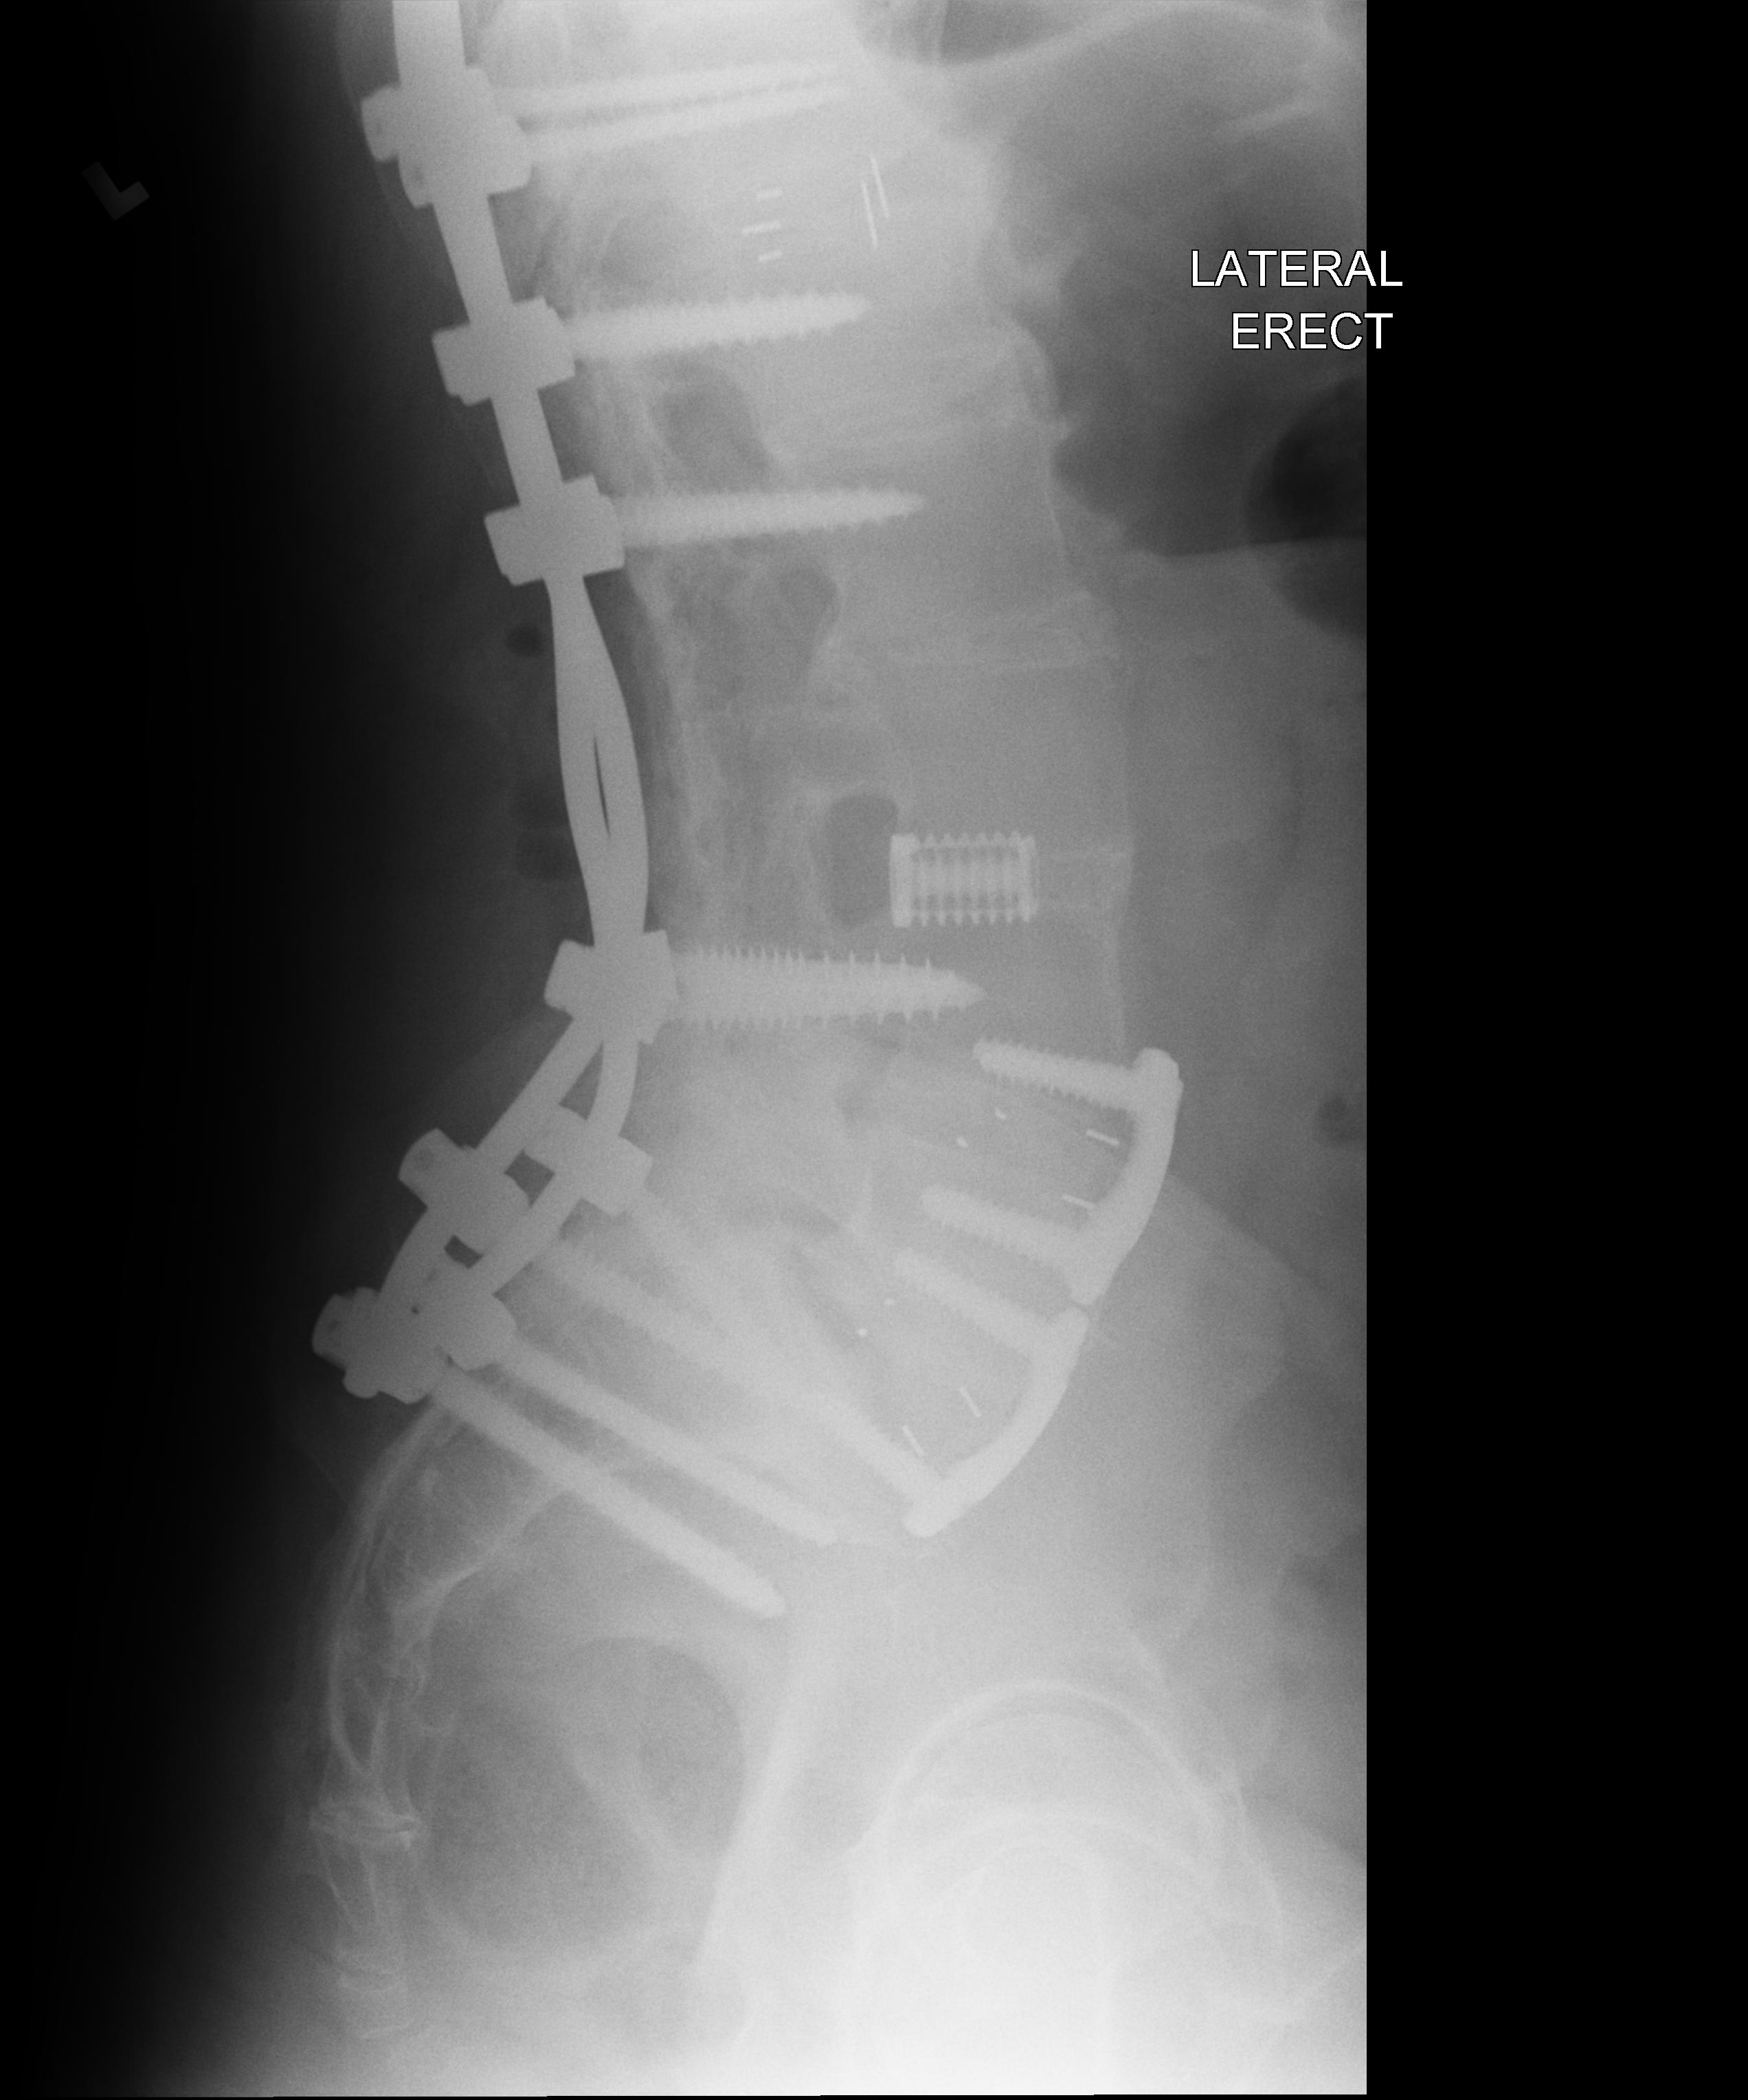
View: LATERAL
Implant manufacturer: medtronic solera